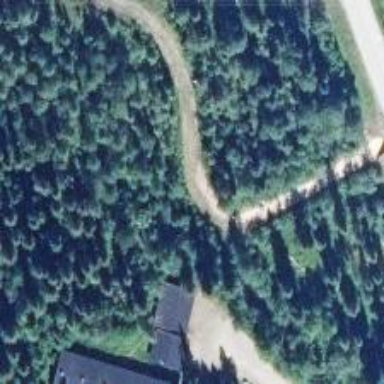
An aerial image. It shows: Footway road designed for Nordic skiing. The piste is groomed for both classic and skating techniques.